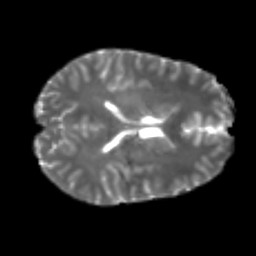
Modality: T2w
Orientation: axial
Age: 24
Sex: male
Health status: healthy
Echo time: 0.074 s